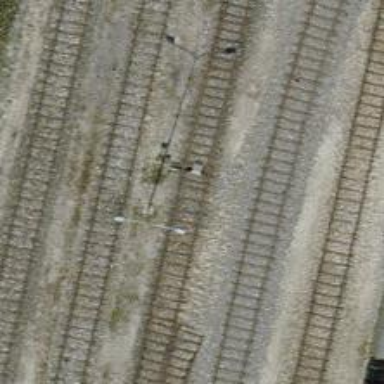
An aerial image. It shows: Railway switch.